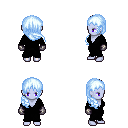
a pixel art fantasy rpg character, female body template, dark elf, purple skin, black robe, magenta pants, white cyan right-swept hairstyle, metal gloves, four views (front, back, left, right), 2x2 character sprite sheet, small pixel art, hard edges, no anti-aliasing